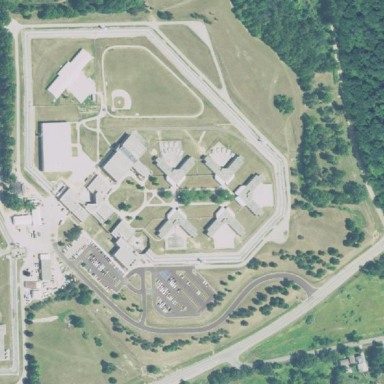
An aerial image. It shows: Prison.